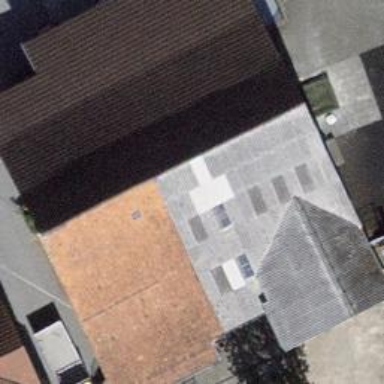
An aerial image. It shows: Rural barn.